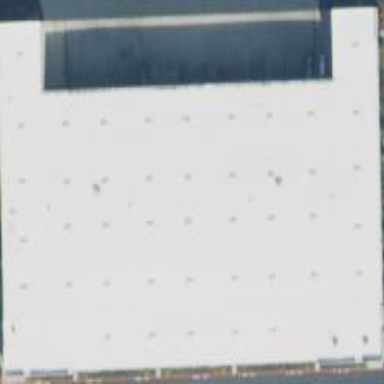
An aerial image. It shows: Warehouse building.